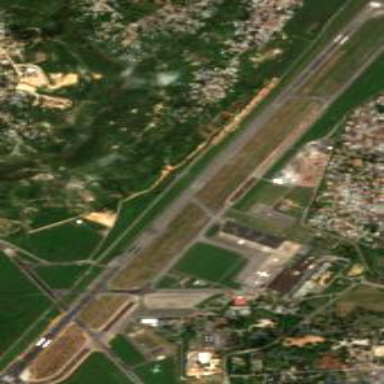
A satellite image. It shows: Runway in airport area.